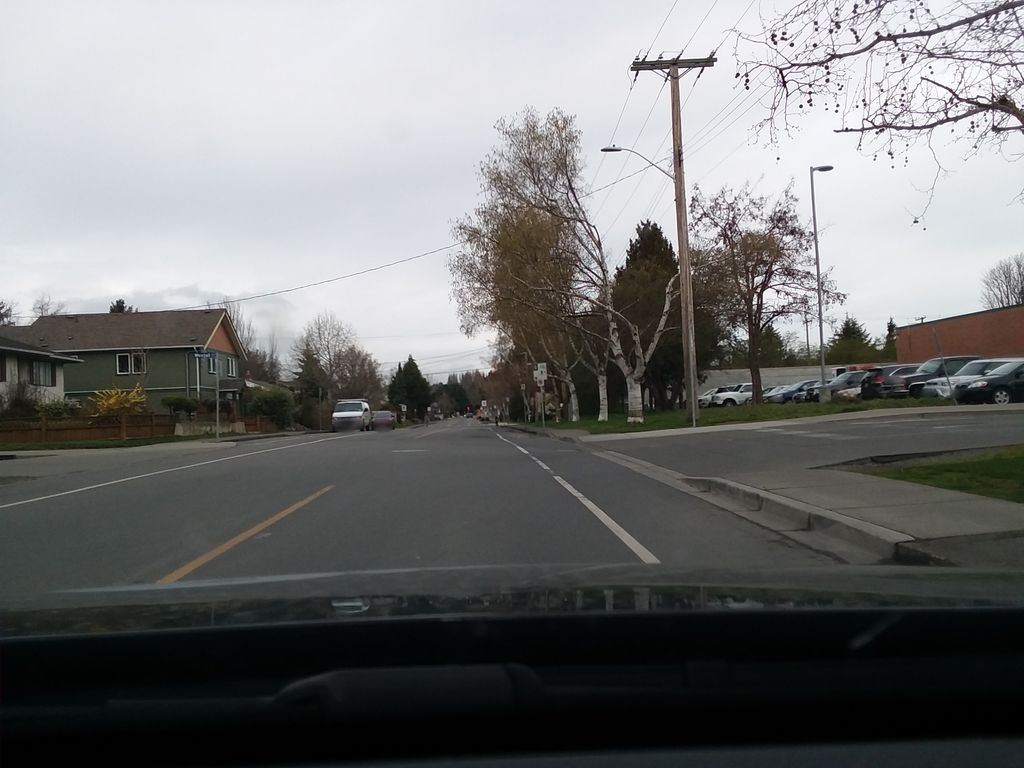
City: victoria